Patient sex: F
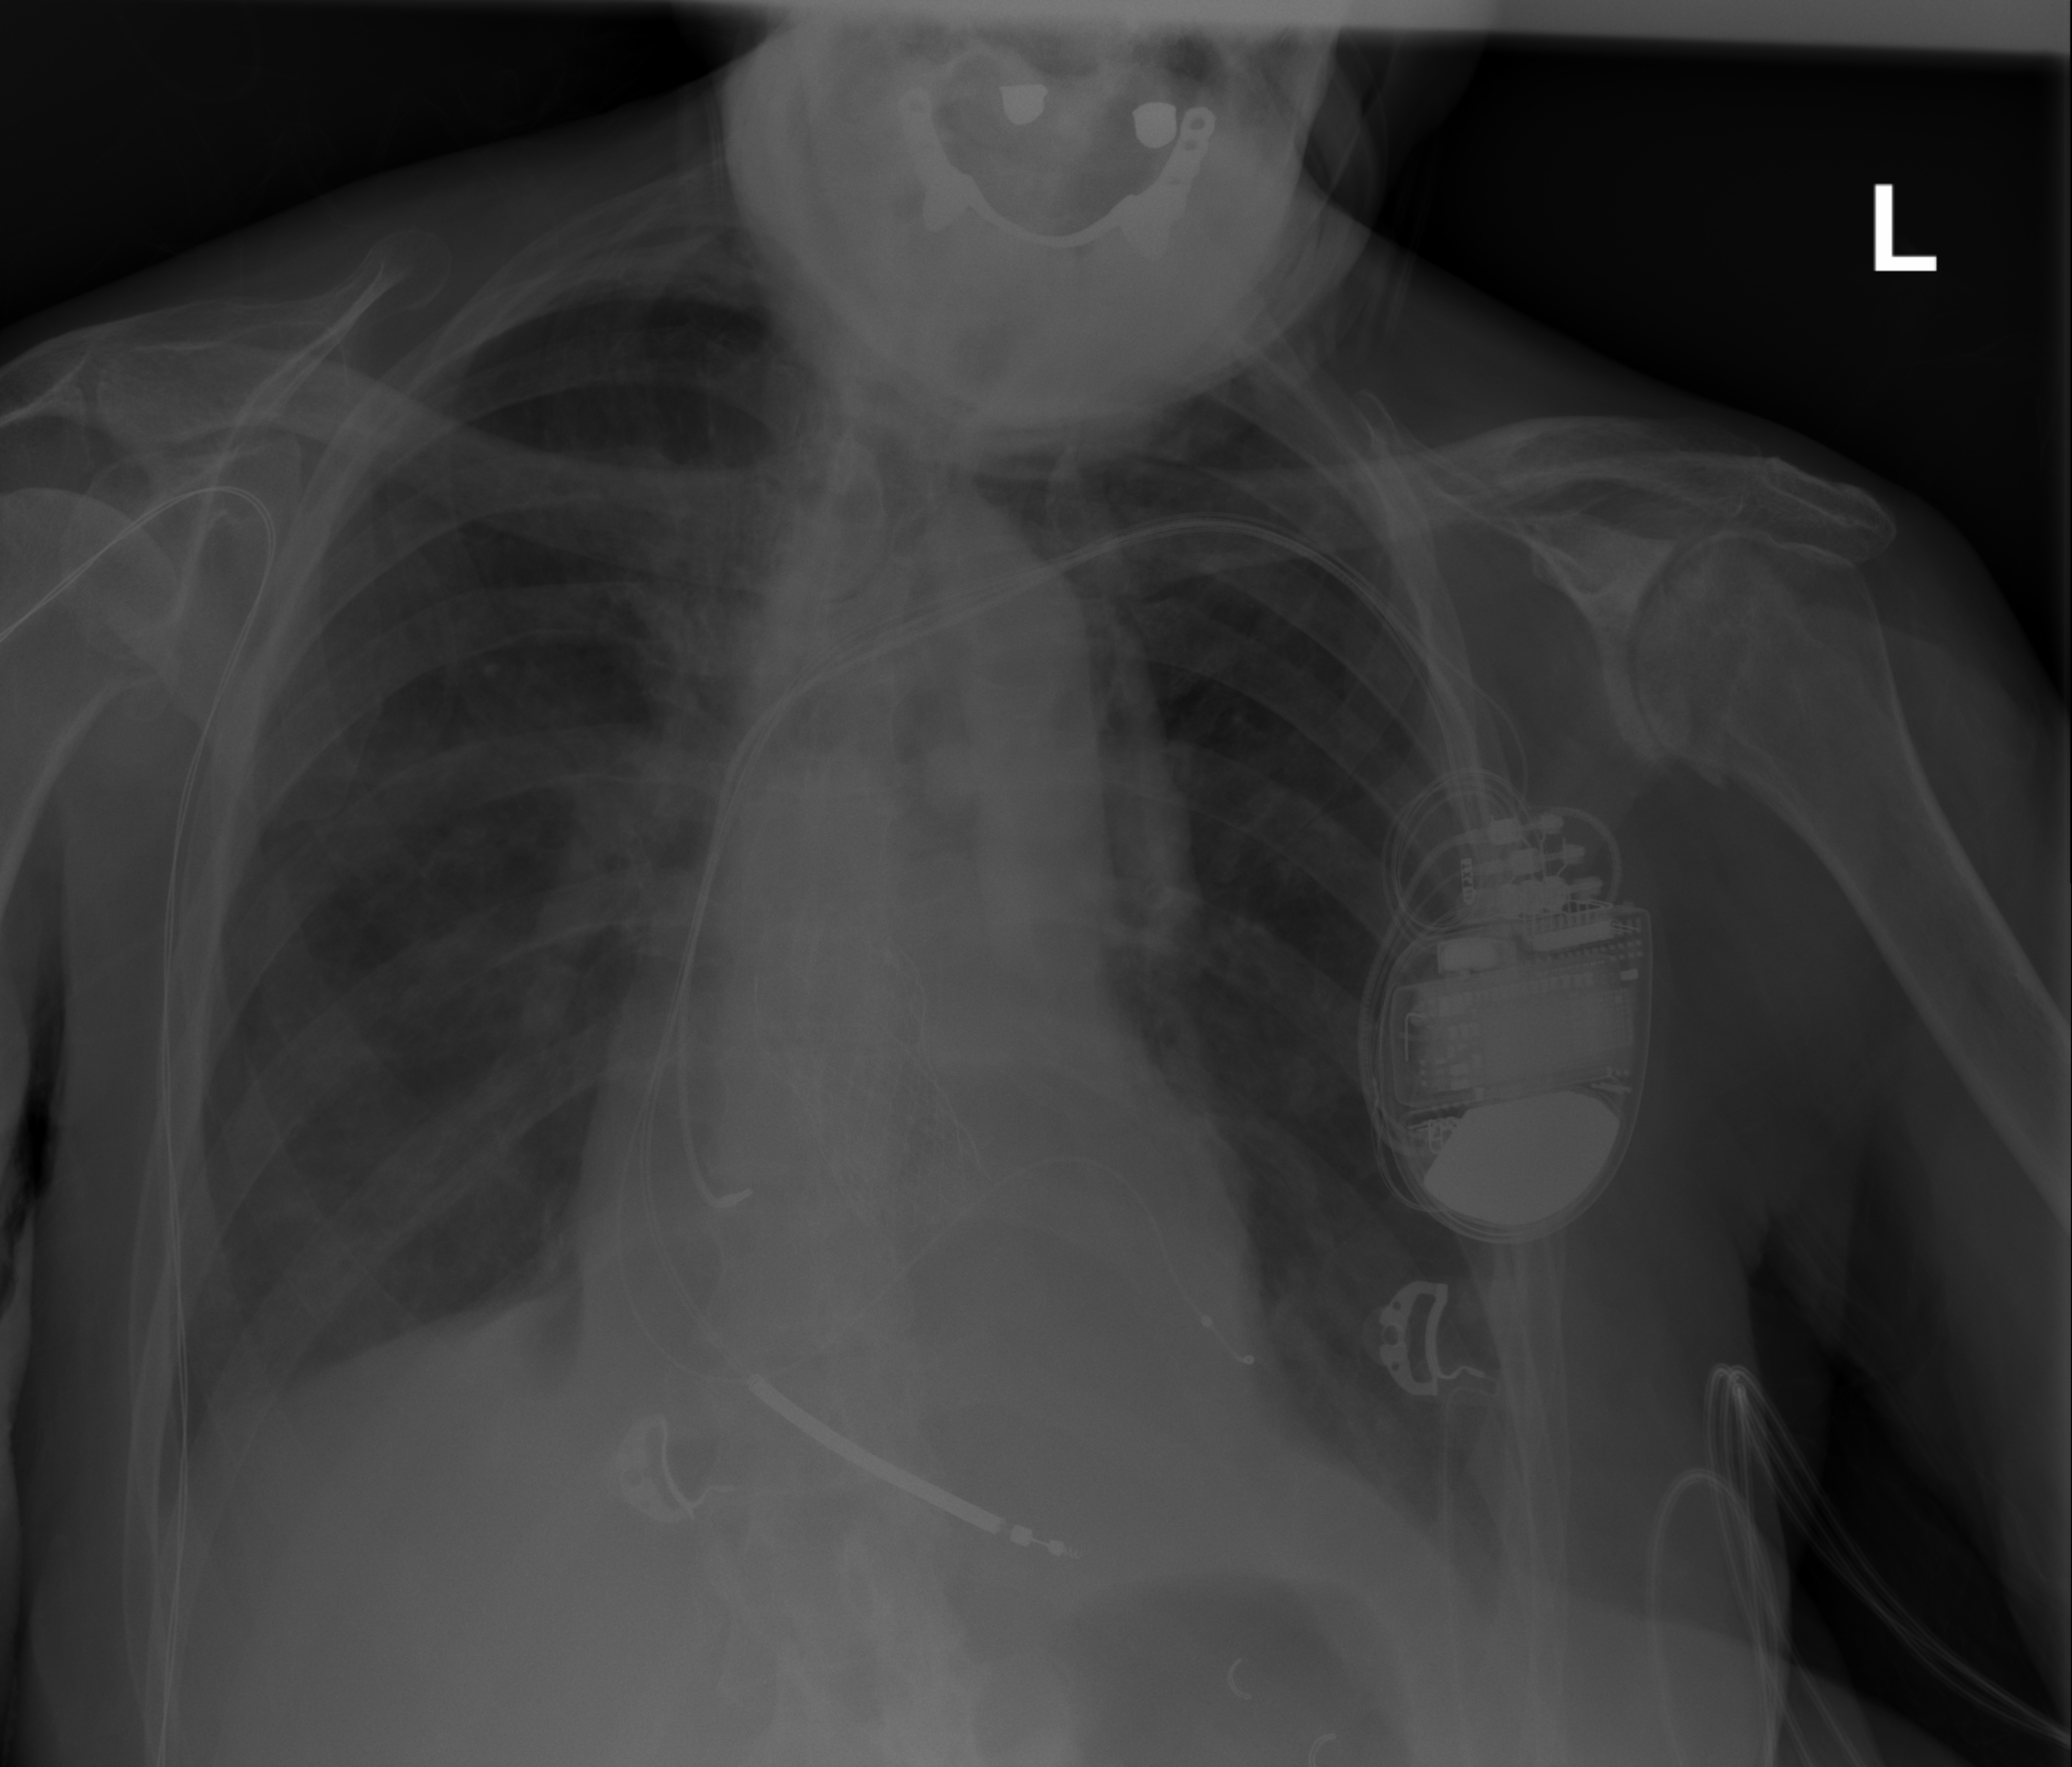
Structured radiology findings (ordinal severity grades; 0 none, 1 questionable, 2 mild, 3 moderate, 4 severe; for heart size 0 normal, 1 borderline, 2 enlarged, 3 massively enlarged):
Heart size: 1
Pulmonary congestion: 0
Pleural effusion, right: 0
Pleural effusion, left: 0
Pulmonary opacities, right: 0
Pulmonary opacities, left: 1
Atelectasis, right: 0
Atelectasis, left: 0